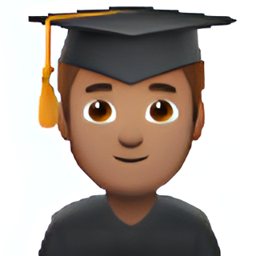
Name: male student type 4
Emoji: 👨🏽‍🎓
Group: People & Body
Sub-group: person-role